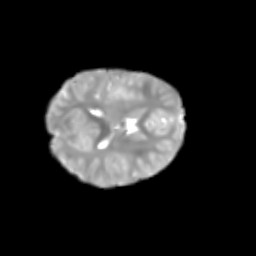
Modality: T2w
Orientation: axial
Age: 6
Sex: female
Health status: healthy